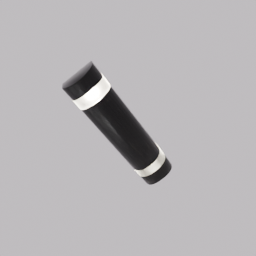
Label: lighting